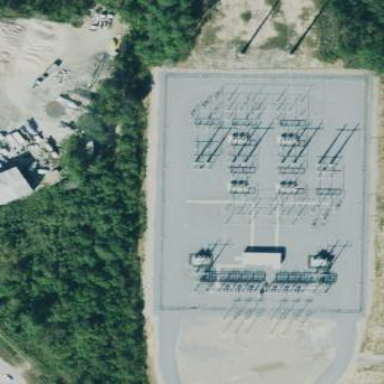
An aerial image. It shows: Power substation.